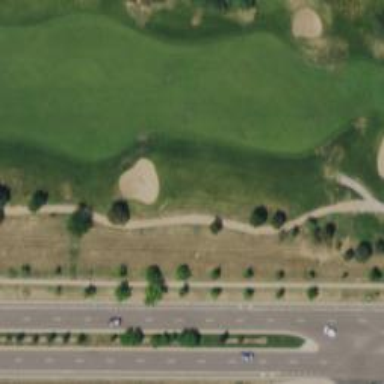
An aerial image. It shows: Path for golf carts.